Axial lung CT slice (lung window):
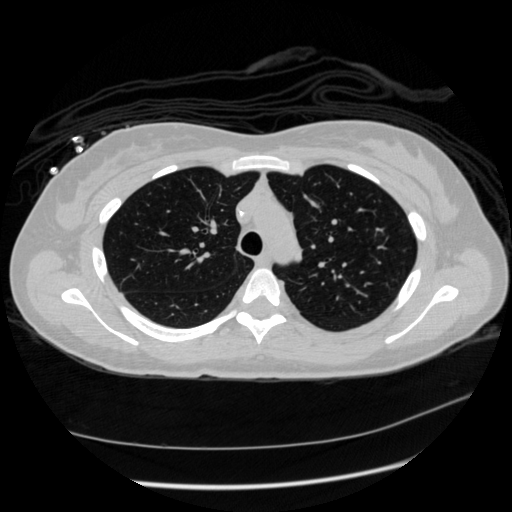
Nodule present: no